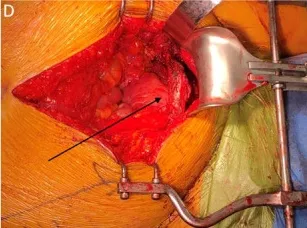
Intra-operative photos. (D) Arrow demonstrating positioning of iliac crest graft in the resected pubis.
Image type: medical_photograph (other_medical_photograph)